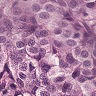
Metastatic tissue present: yes